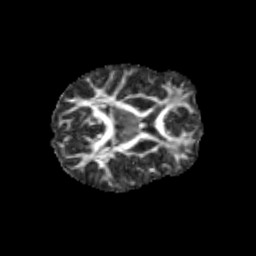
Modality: FA
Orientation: axial
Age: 12
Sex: male
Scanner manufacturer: siemens
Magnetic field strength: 3 T
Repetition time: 3.8 s
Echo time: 0.07 s